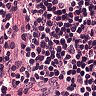
Metastatic tissue present: no